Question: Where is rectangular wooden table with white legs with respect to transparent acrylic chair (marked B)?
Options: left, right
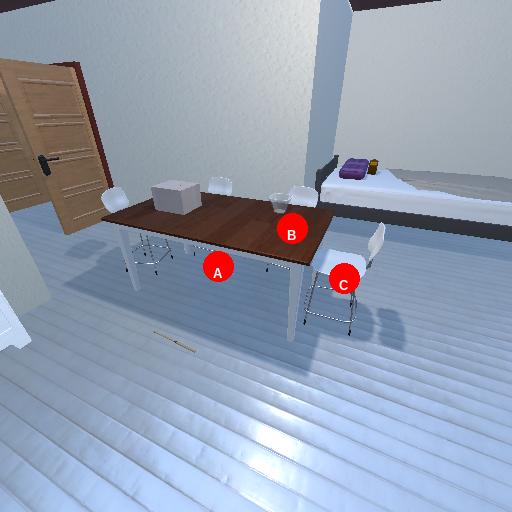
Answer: left